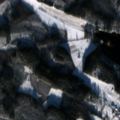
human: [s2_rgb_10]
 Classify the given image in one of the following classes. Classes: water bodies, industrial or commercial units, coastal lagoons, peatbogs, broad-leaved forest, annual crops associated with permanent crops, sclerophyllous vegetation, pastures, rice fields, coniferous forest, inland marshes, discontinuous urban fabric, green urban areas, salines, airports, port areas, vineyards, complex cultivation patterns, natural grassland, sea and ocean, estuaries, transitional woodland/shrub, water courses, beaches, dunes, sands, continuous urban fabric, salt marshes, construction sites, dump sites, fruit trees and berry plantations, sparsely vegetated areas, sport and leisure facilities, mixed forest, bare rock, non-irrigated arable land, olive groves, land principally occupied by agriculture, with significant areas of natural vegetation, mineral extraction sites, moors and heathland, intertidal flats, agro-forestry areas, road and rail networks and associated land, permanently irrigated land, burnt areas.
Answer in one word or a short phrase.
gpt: land principally occupied by agriculture, with significant areas of natural vegetation, mixed forest, transitional woodland/shrub, water bodies